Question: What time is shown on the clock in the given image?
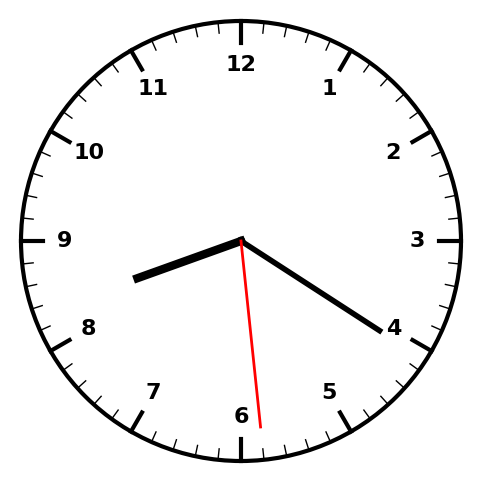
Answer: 08:20:29